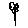
Label: flower